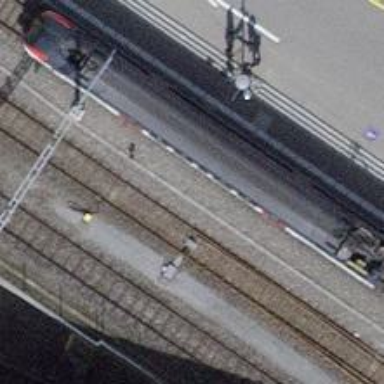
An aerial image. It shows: Railway switch.